Field crop: maize
Growth stage: 2
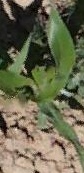
Species: maize